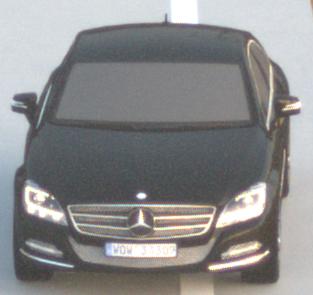
Make: Mercedes-Benz
Model: CLS Coupé 350
Detailed model: CLS-Class (218) Coupé
Model produced from: 2011/01
Model produced until: 2014/07
Doors: 4
Color: black
Road condition: dry road
Daytime: sunrise or sunset
Contrast: low contrast